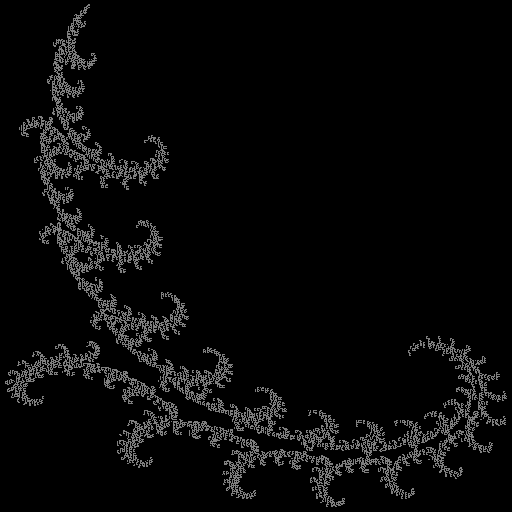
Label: coral